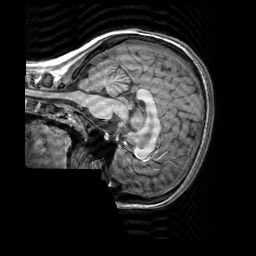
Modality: T1w
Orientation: sagittal
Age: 19
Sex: female
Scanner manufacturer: siemens
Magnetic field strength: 3 T
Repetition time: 2.3 s
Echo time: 0.00303 s